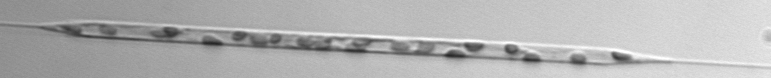
Label: Rhizosolenia